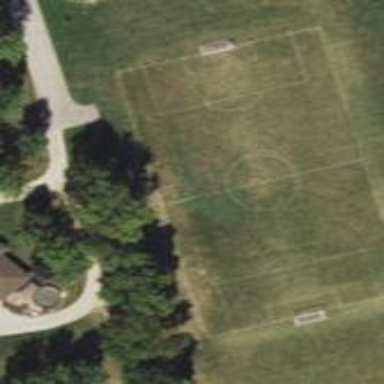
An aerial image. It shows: Soccer pitch for outdoor sports and leisure activities.